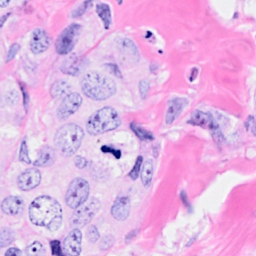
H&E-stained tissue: Breast